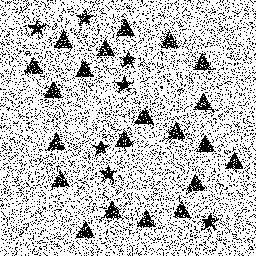
Squares: 0
Triangles: 21
Stars: 7
Total shapes: 28